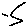
Label: zigzag